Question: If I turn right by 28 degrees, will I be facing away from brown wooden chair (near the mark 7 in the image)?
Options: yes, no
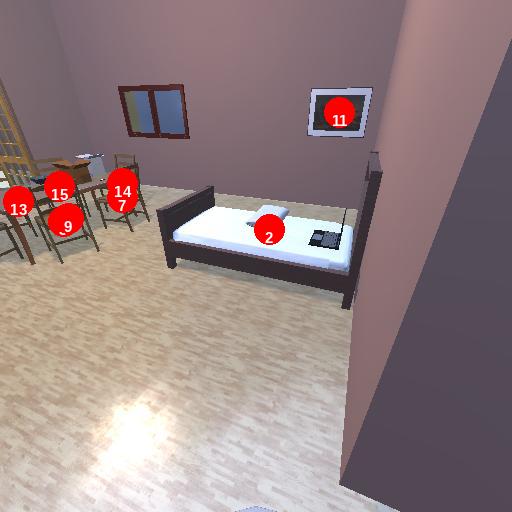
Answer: yes